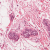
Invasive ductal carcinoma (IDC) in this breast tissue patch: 0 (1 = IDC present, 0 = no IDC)